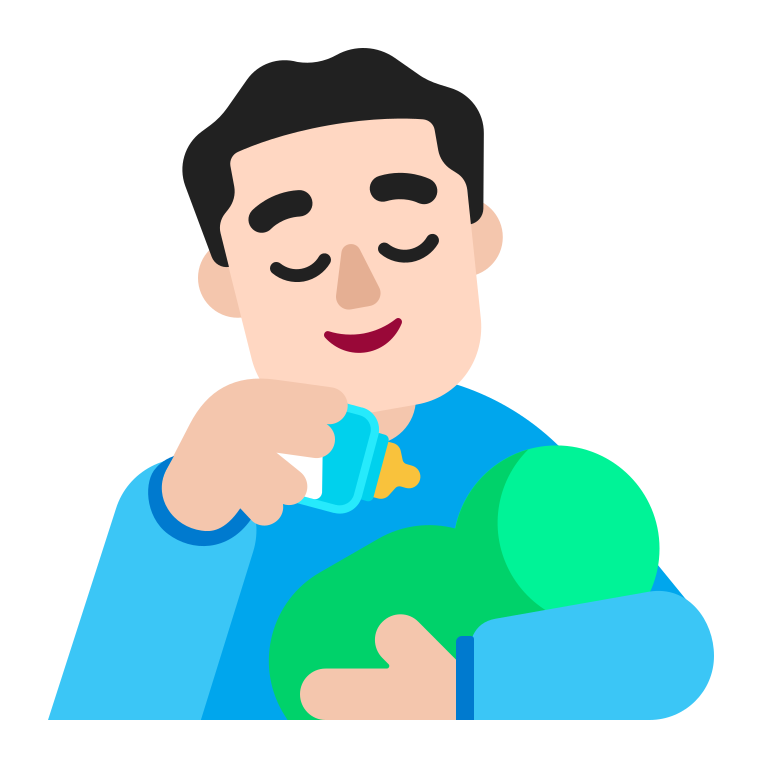
man feeding baby flat light